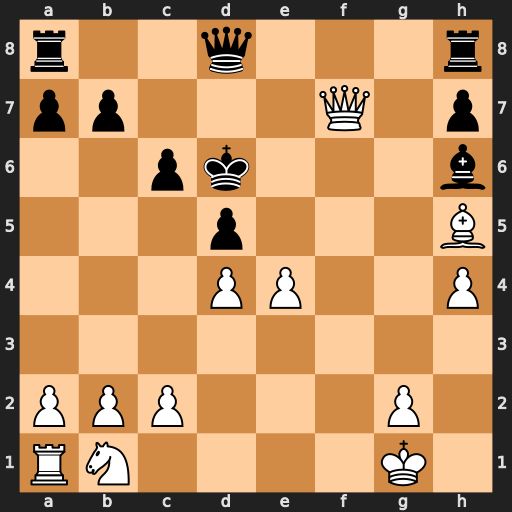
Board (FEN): r2q3r/pp3Q1p/2pk3b/3p3B/3PP2P/8/PPP3P1/RN4K1
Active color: w
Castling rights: -
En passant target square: -
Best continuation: e5#